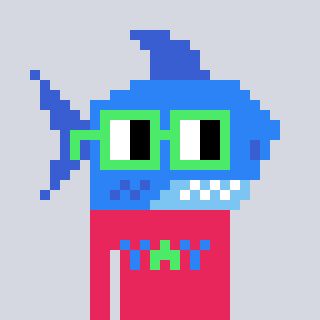
a pixel art character with square light green glasses, a shark-shaped head and a redpinkish-colored body on a cool background